Question: I need to implement a UI like this:

In the above screen 'row needs to be scrolled horizontally' and 'columns need to be scrolled vertically'.
I have not used Gallery as It is being deprecated. Here are some scenarios which I have tried:
Combination of GridView and ListView.
Combination of ListView and Horizontal ListView(Custom Component).
'Option 1' did not work for me but I could make it with 'option 2'.
With option 2 perfomance is not good.
I am thinking of implementing '4-5 horizontal listviews inside scrollview with Gestures' so that I can handle the vertical swipe thru code or by 'subclassing the ScrollView and overriding the onScrollChanged method'.
But I am looking for some more optimized solution.
Any help is appreciated.
Thanks
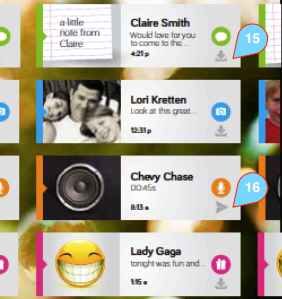
Answer: I have gone with my solution if anyone can suggest a better solution then obviously I will go with it:
> Implemented 4-5 horizontal listviews inside scrollview with Gestures
and handled the vertical swipe thru code or by subclassing the
ScrollView and overriding the onScrollChanged method.